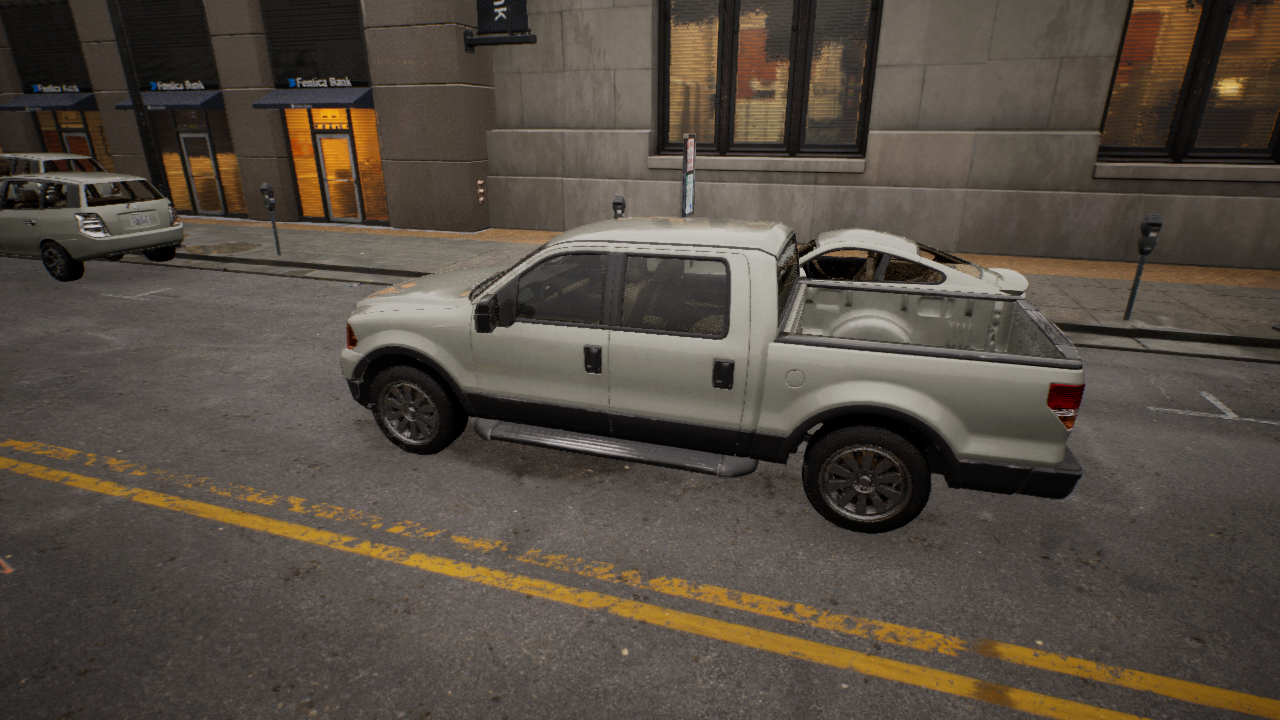
Venue: downtown
Lighting: golden hour
Vehicle rig: pickup